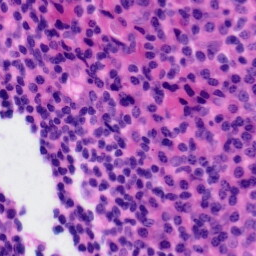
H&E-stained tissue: Tonsil